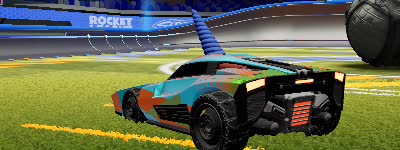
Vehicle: breakout